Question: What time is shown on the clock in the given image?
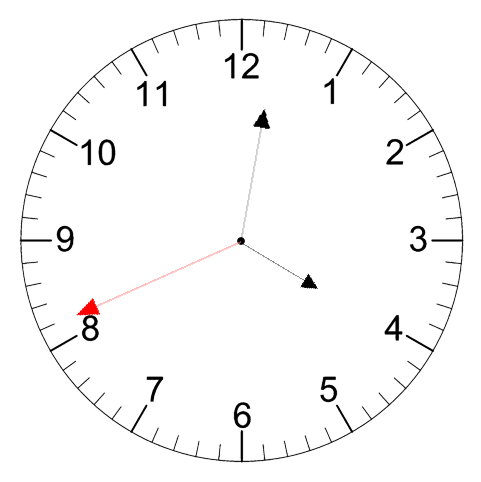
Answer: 04:01:41